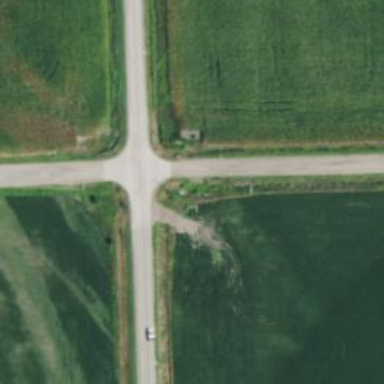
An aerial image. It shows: Stop road.